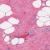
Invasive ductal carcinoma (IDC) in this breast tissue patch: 1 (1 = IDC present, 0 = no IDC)